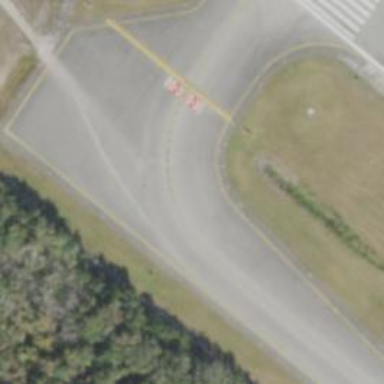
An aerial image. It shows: Taxiway at the airport with asphalt surface.